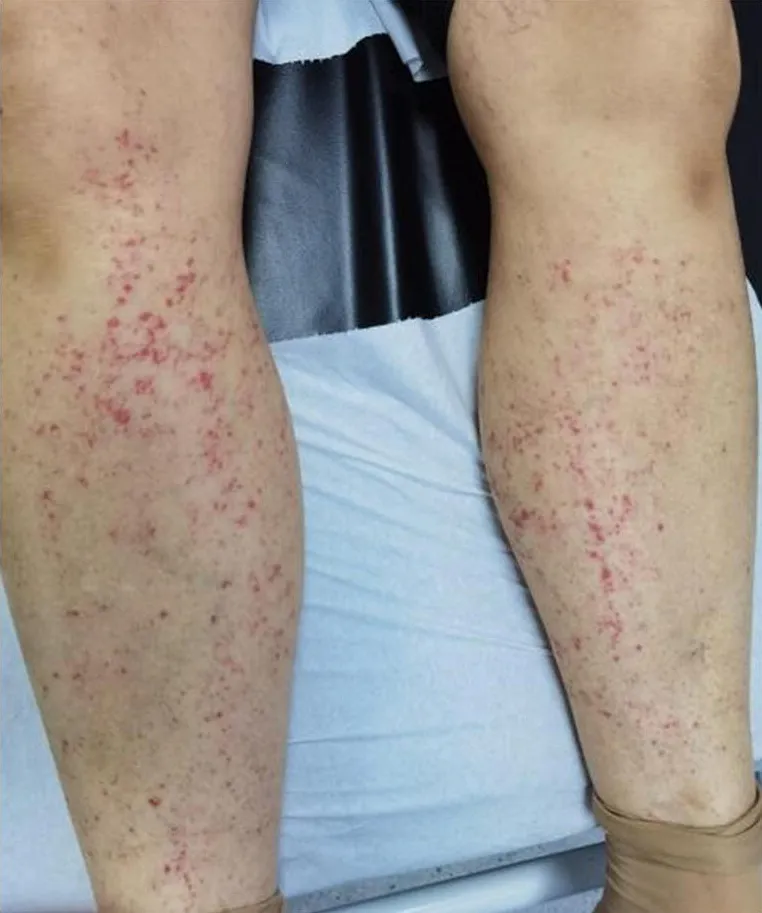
Petechial purpuric rash.
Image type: medical_photograph (skin_photograph)